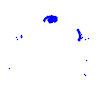
Particle: electron